Field crop: tomato
Growth stage: 1
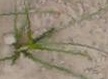
Species: cyperus